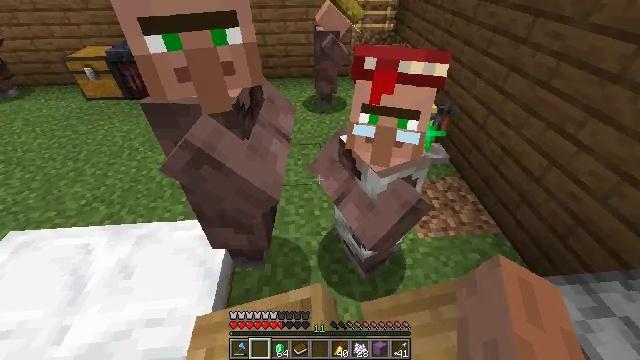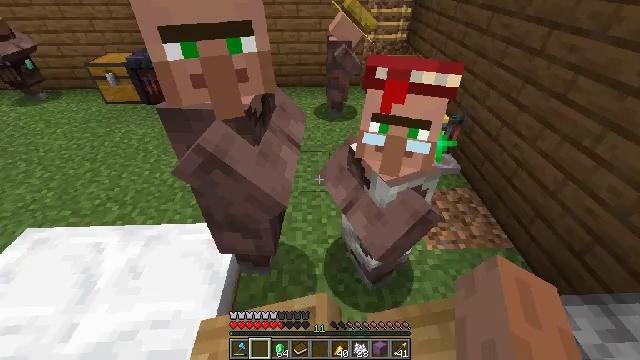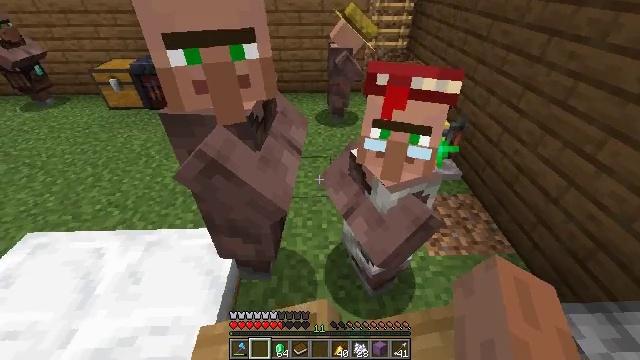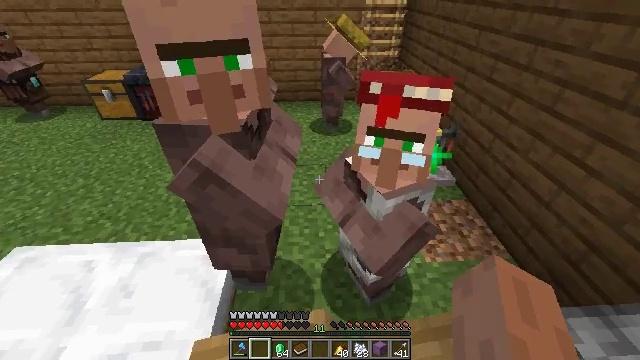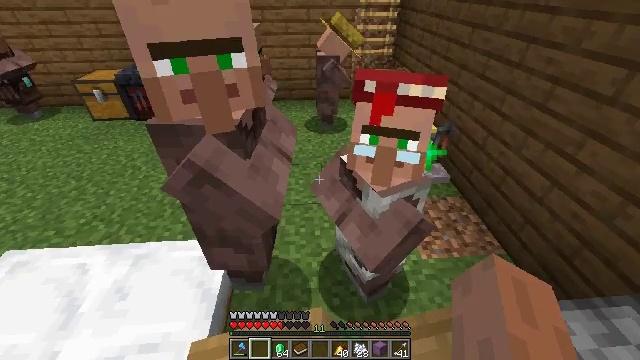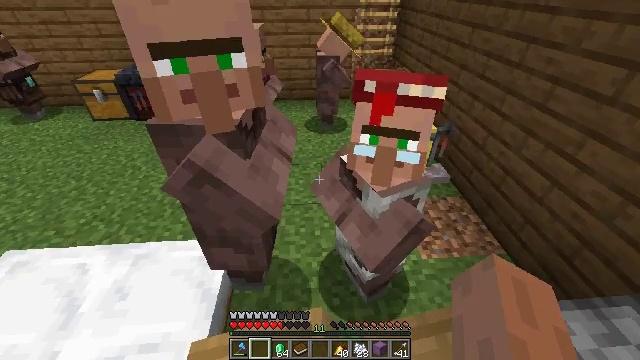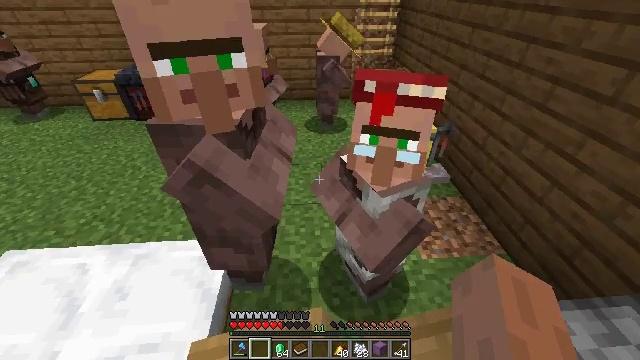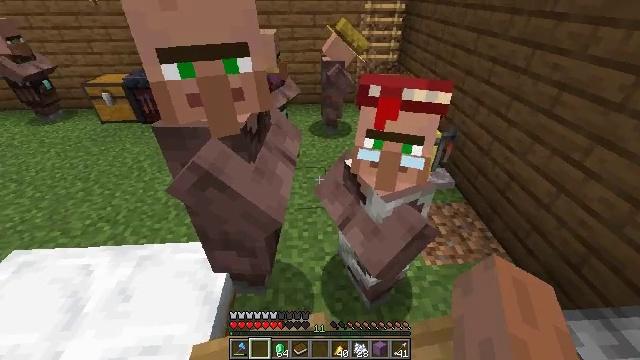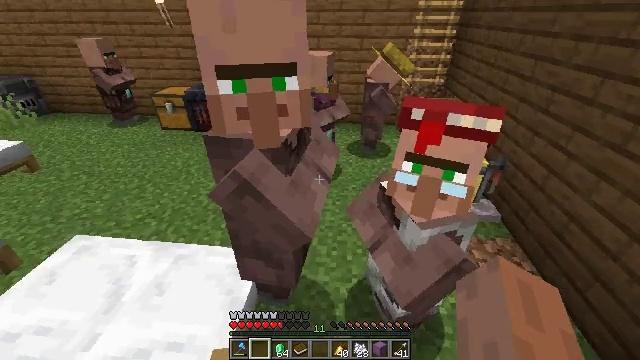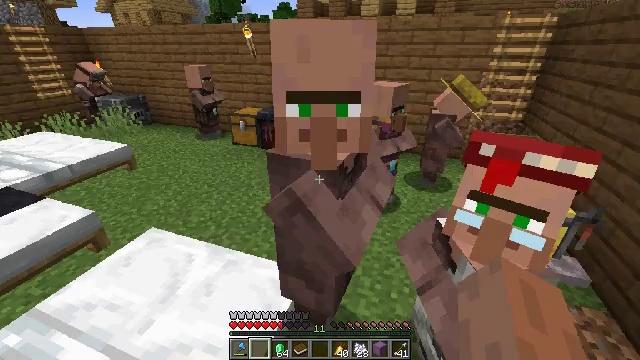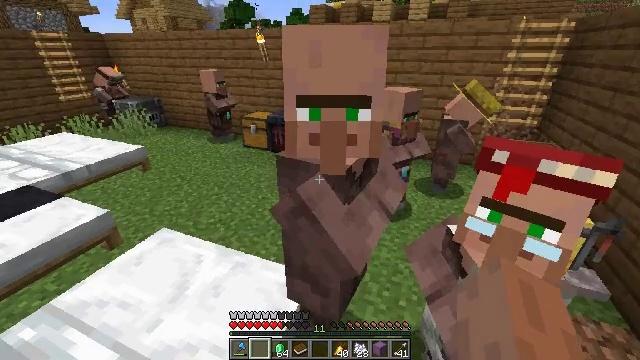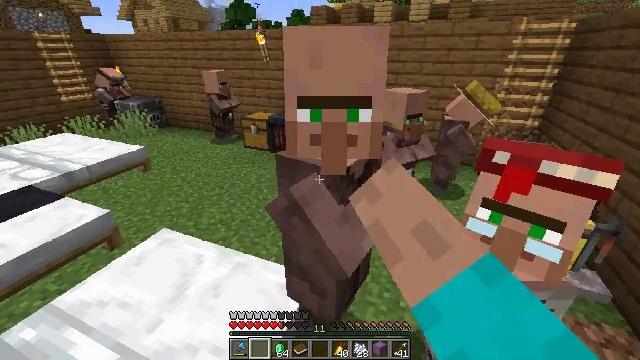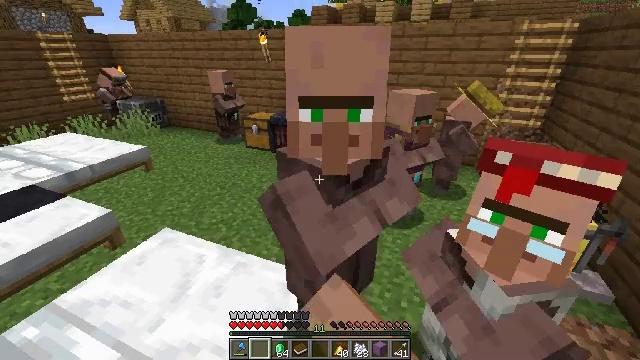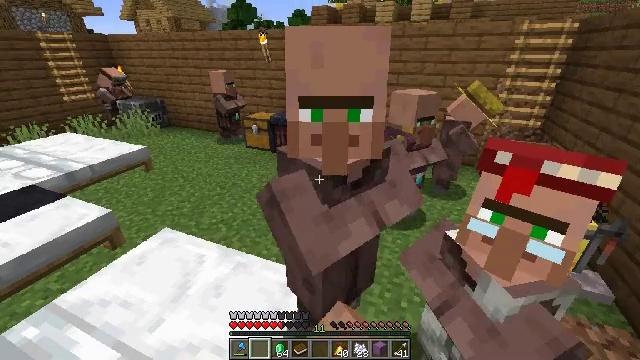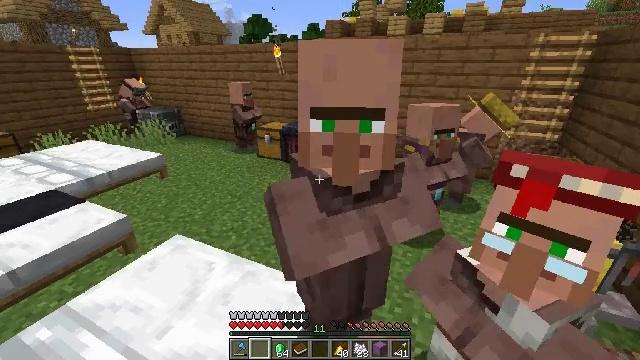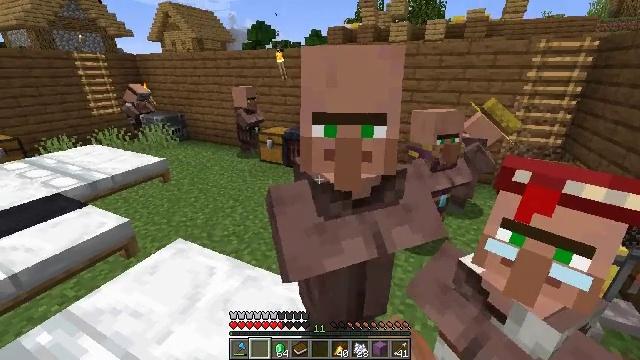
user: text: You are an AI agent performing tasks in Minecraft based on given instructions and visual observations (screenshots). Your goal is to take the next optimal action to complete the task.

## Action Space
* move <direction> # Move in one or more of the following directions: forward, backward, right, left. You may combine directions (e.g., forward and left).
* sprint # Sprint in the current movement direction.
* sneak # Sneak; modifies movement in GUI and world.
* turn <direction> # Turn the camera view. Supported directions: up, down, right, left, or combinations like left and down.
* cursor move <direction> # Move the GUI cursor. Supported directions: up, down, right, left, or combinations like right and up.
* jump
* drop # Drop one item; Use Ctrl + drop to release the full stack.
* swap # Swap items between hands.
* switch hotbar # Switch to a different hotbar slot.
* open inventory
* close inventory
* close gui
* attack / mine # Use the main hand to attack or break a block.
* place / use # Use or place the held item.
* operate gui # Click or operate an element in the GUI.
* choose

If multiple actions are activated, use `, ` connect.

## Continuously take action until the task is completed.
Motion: motion action
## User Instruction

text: Mine the lectern.
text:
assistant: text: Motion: turn left and up, use / place
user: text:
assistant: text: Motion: turn up, use / place
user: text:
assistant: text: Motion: turn right and up
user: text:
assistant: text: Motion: turn right
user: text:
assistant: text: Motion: no_op
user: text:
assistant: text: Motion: no_op
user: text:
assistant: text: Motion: turn left
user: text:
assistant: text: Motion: turn left and up
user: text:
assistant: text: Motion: turn left and up
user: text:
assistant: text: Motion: turn left, use / place
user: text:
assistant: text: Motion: use / place
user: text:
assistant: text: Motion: use / place
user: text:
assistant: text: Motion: no_op
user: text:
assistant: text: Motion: turn left and up
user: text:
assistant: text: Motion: turn up
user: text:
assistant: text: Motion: no_op
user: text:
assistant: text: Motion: no_op
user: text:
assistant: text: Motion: no_op
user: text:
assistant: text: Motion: turn left and up
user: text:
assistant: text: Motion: turn left and up
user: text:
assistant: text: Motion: turn left
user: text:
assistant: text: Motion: no_op
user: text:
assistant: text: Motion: no_op
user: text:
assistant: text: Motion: no_op
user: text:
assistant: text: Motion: turn up
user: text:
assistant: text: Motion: no_op
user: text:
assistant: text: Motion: no_op
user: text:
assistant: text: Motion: turn right
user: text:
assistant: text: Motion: turn right
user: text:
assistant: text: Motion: turn right